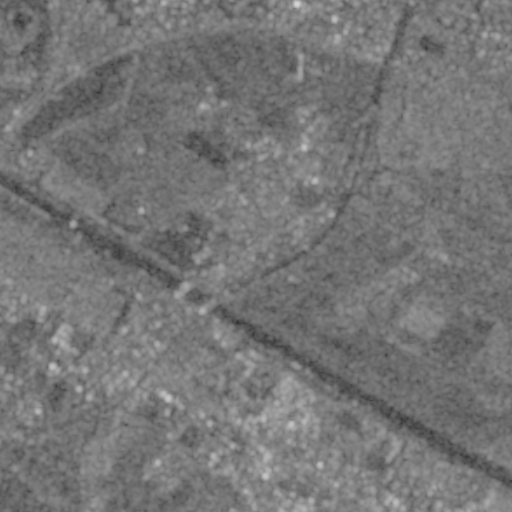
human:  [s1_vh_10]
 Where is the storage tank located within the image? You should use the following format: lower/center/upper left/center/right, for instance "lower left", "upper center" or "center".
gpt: The storage tank is located in the lower right of the image.
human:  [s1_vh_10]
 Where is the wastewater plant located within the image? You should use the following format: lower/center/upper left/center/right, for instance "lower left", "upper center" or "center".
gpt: The wastewater plant is located in the lower center of the image.
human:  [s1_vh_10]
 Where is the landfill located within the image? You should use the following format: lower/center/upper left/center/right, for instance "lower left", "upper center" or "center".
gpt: There is no landfill in the image.

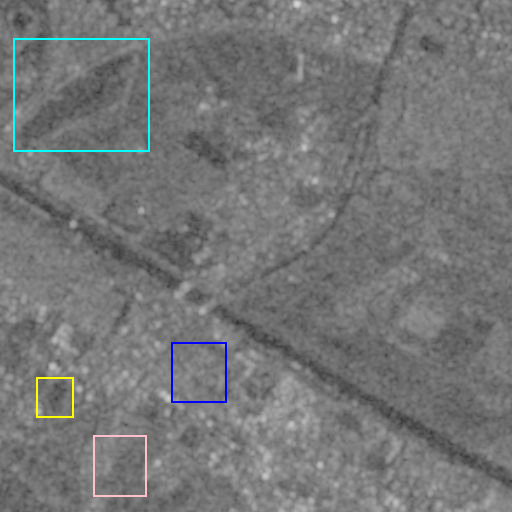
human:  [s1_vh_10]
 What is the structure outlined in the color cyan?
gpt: The structure outlined in cyan is a crop field.
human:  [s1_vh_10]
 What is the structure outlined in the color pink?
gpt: The structure outlined in pink is a park.
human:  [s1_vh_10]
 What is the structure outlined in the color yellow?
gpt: The structure outlined in yellow is a parking lot.
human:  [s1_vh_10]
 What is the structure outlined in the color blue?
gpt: The structure outlined in blue is a wastewater plant.
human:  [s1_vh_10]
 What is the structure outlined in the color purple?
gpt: There is no purple outline.